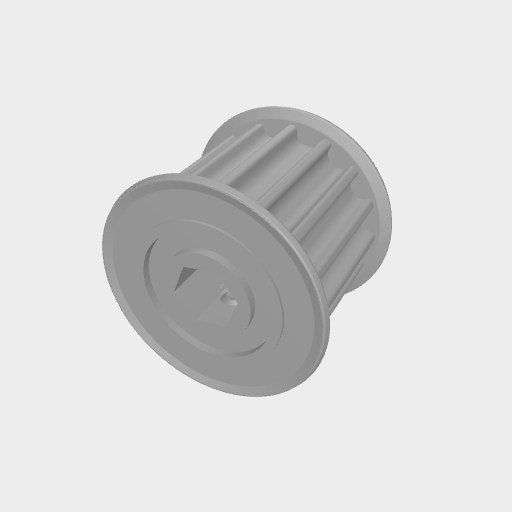
Part: DualPulley5P8RID16T